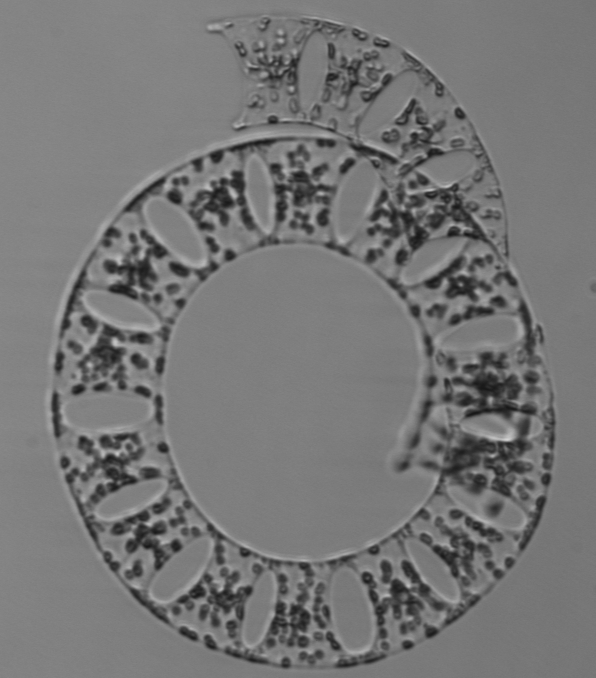
Label: Eucampia